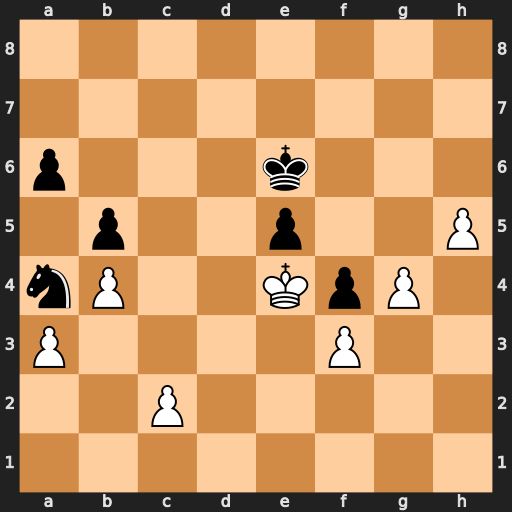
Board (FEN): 8/8/p3k3/1p2p2P/nP2KpP1/P4P2/2P5/8
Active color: w
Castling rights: -
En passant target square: -
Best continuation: h6 Kf6 g5+ Kg6 Kxe5